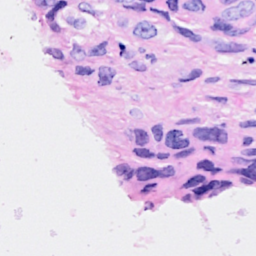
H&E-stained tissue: Breast